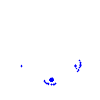
Particle: pion